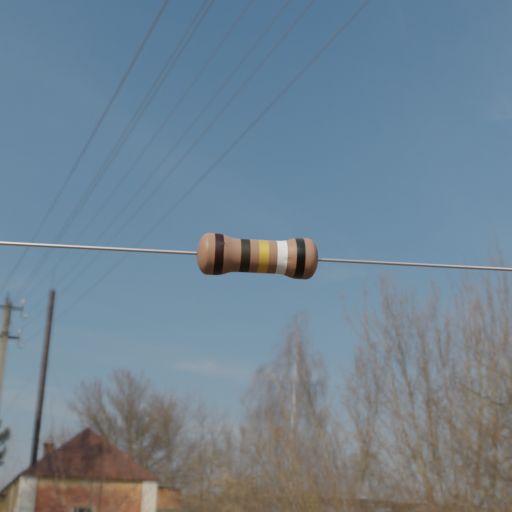
Resistor colour bands (in order): black, black, gold, white, black